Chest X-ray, PA view. Patient: 57 years old, sex F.
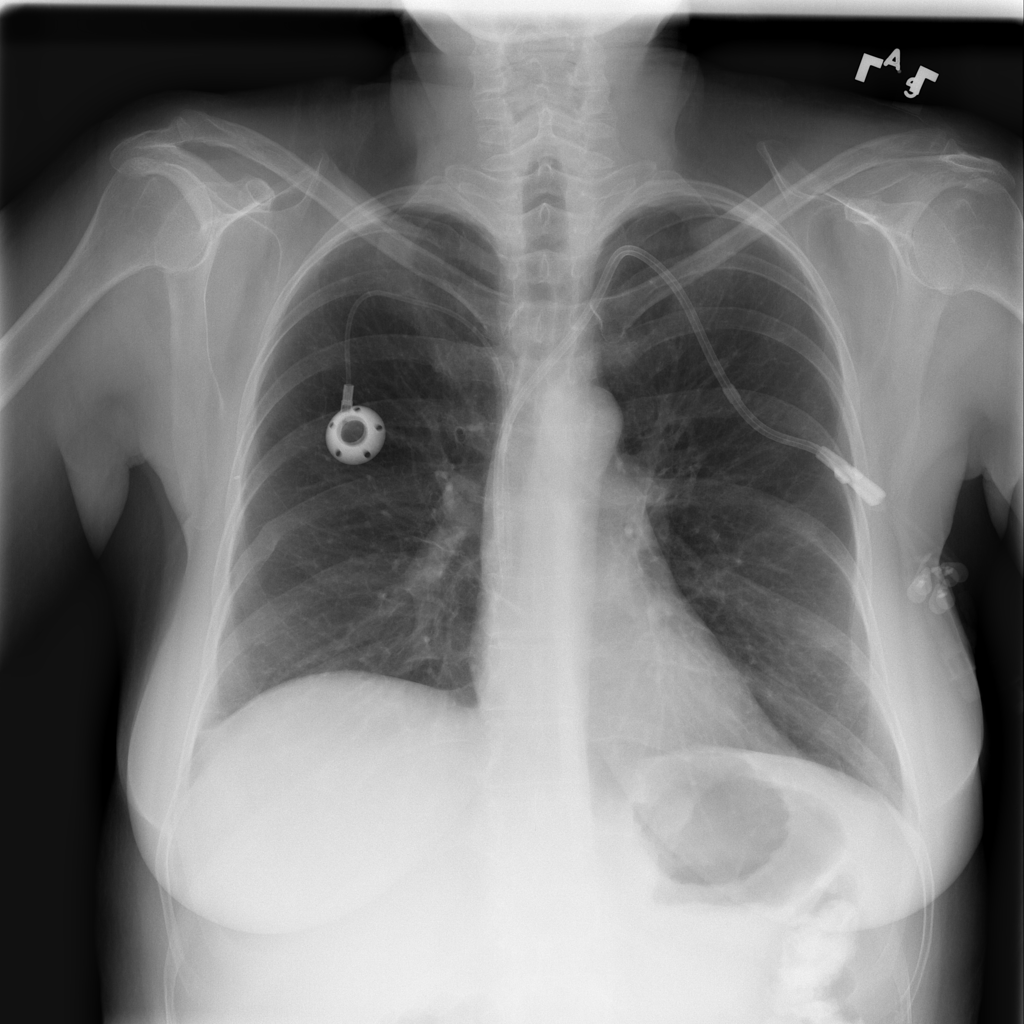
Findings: No Finding